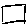
Label: square